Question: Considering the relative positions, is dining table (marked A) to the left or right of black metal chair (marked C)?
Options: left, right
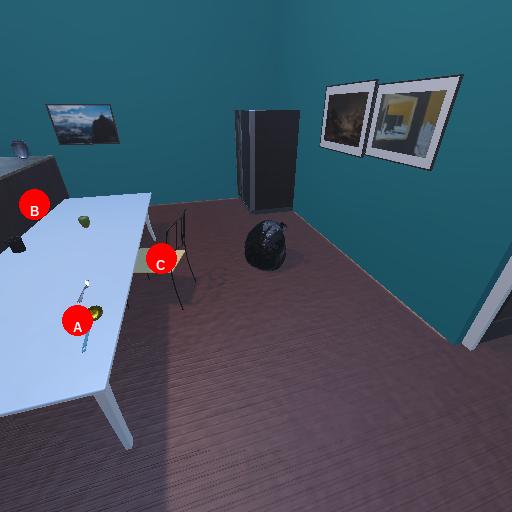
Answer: left